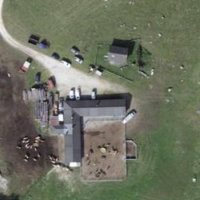
EUNIS habitat code: 26
Species observed at this site:
Matricaria discoidea